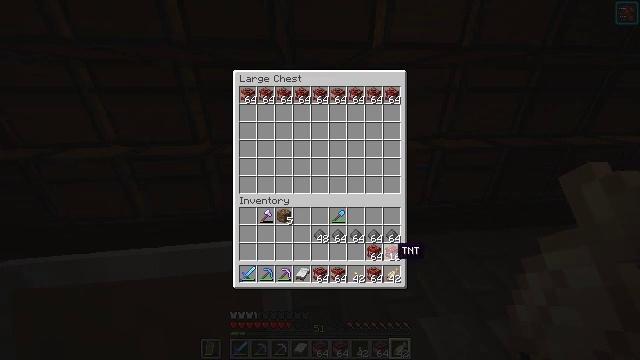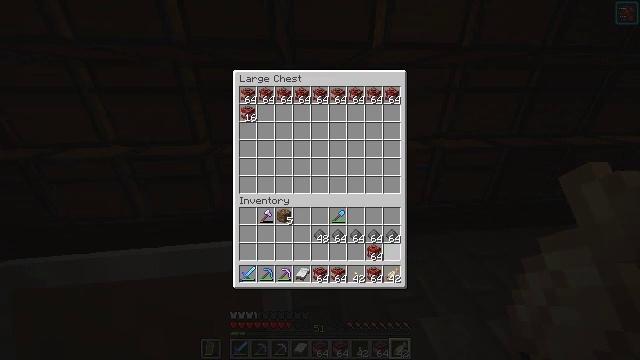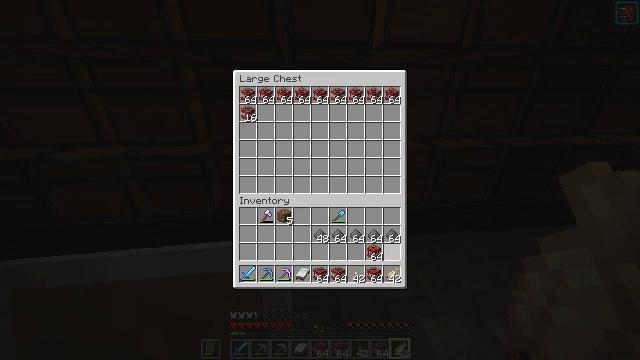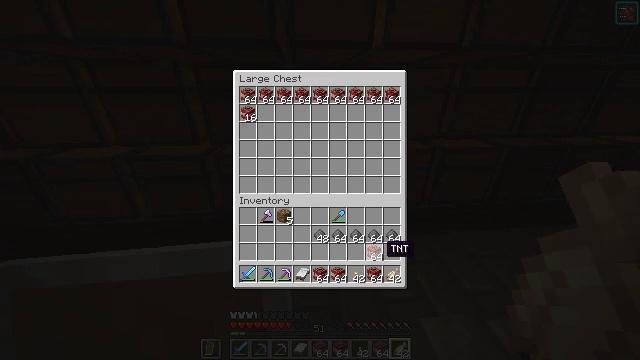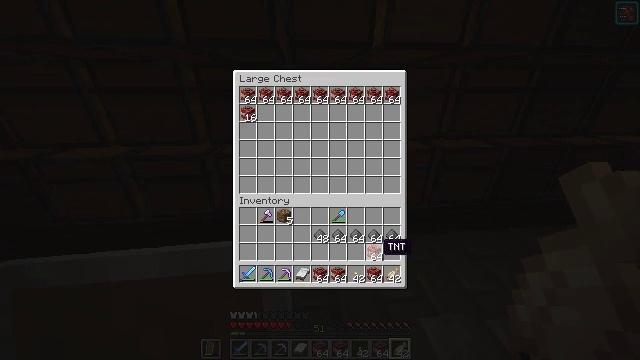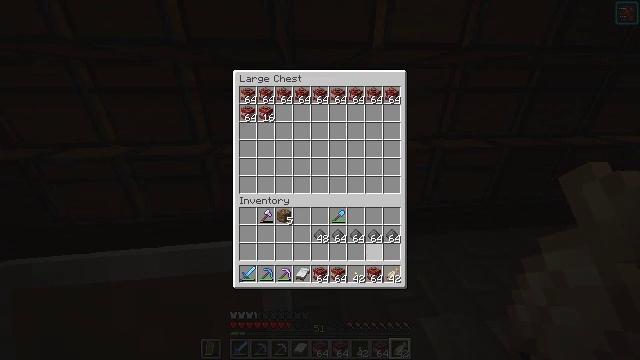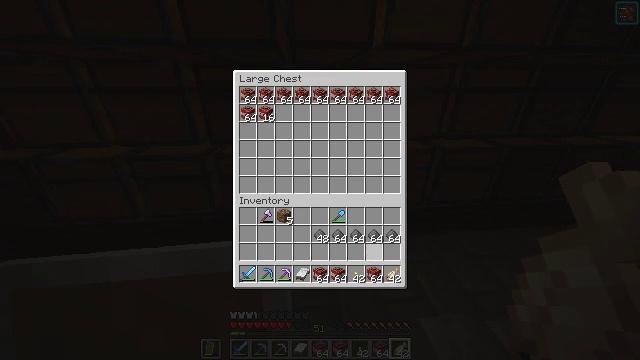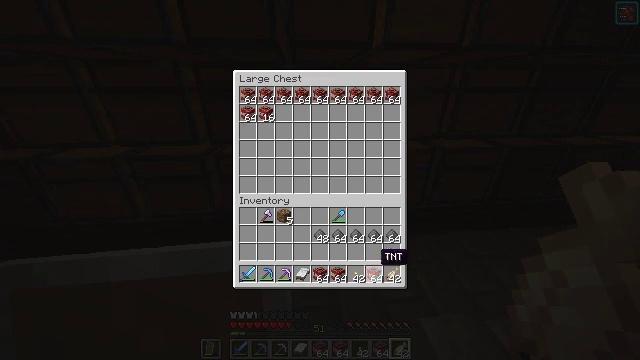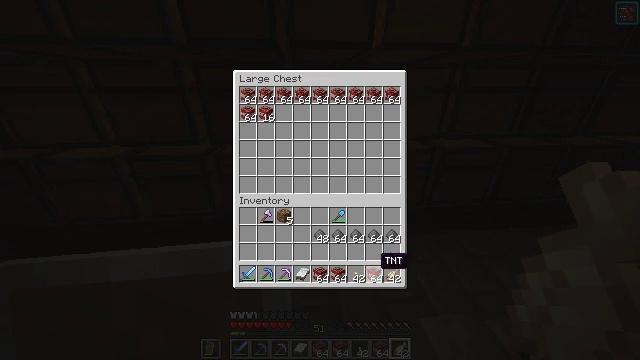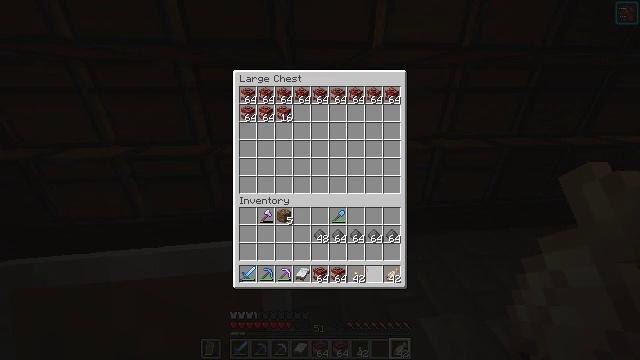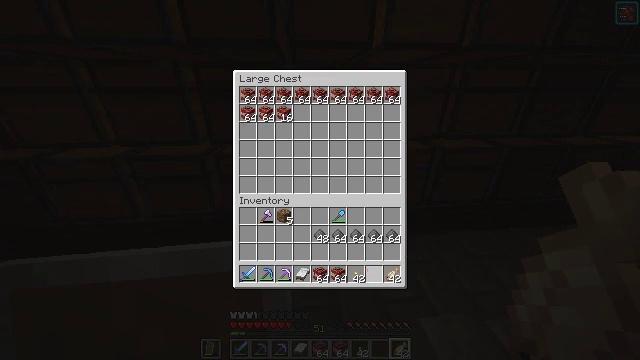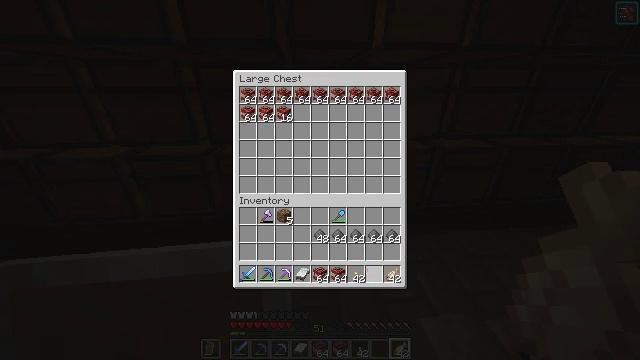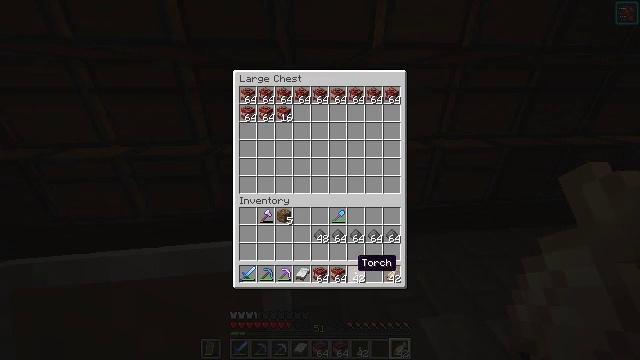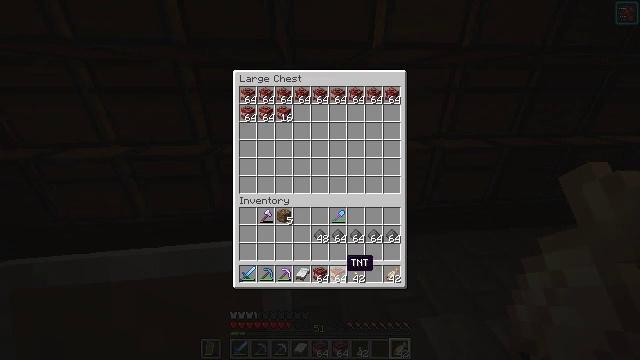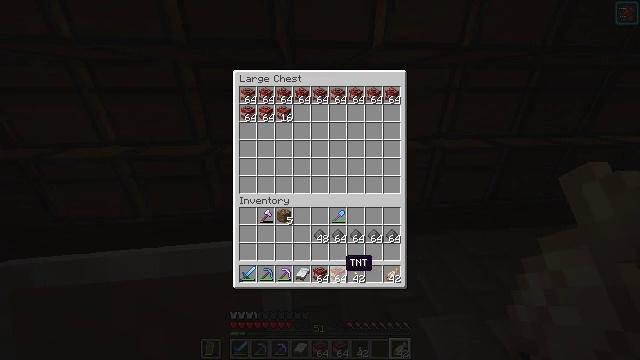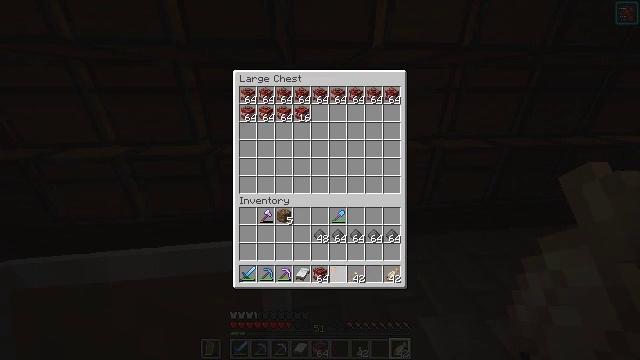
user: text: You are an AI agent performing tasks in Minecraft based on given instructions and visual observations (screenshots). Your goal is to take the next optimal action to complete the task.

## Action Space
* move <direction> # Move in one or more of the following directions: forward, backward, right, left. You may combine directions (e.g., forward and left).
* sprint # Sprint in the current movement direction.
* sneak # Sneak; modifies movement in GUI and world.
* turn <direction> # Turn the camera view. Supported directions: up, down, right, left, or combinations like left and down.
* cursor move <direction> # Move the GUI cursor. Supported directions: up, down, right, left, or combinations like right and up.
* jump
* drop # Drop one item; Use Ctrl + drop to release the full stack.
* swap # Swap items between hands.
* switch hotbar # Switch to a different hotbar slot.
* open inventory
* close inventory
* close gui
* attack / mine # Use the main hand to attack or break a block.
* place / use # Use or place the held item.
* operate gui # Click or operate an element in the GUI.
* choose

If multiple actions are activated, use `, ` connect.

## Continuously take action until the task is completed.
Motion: motion action
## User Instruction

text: Make TNT on the crafting table.
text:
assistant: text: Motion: sneak, choose
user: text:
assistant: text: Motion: sneak, choose
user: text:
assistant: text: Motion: sneak, cursor move left
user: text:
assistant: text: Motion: sneak
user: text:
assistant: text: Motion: sneak, choose
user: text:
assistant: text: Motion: sneak, choose
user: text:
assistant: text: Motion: sneak, cursor move down
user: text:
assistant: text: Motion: sneak
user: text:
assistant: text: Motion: sneak, choose
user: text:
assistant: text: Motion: sneak, choose
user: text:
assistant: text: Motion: sneak
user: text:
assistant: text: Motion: sneak, cursor move left
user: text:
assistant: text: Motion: sneak, cursor move left
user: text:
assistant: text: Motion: sneak
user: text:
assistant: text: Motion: sneak, choose
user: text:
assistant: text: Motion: sneak, choose
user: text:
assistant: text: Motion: sneak, cursor move left
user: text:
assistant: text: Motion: sneak
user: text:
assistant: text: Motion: sneak, choose
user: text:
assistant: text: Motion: sneak, choose
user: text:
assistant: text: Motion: sneak
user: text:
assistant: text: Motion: sneak
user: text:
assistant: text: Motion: sneak
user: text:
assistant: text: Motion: sneak
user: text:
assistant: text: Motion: sneak
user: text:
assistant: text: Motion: no_op
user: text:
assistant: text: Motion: no_op
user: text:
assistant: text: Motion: no_op
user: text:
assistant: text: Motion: no_op
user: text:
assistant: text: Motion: no_op